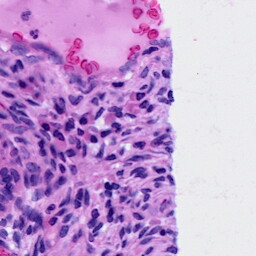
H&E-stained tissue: Cervix